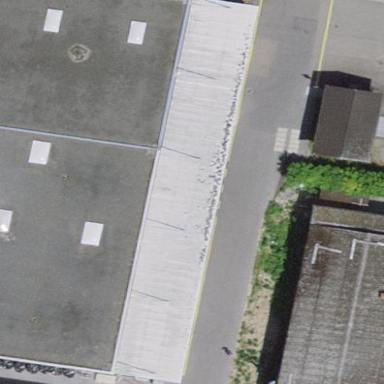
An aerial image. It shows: View of roof of building.